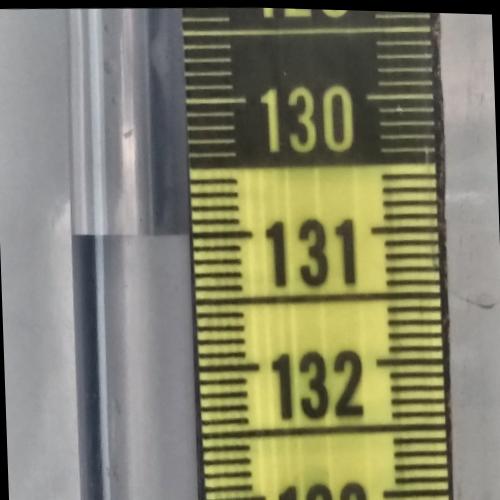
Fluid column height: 131.0 cm